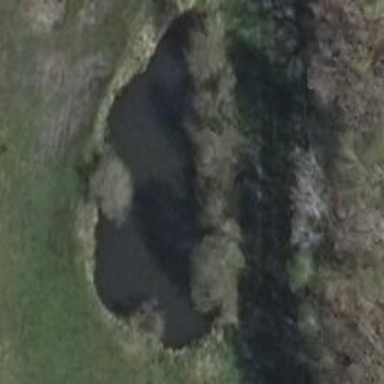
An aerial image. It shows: Serene pond surrounded by nature.